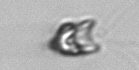
Label: Pyramimonas_longicauda